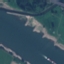
Label: River